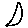
Label: moon